Interaction volume radius: 10 \u00c5
Interaction volume height: 35 \u00c5
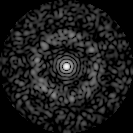
Disorder parameter: 0.8317